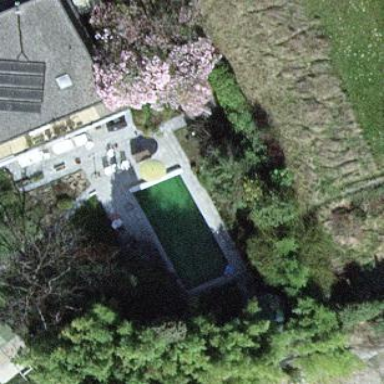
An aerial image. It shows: Swimming pool located in leisure land.